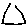
Label: triangle